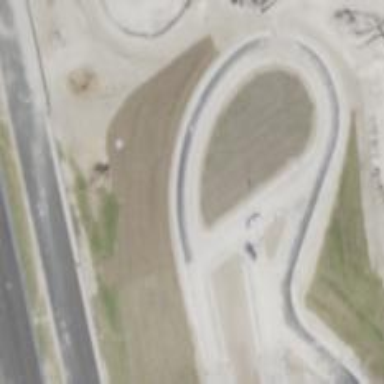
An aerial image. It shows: Raceway for motor sports.